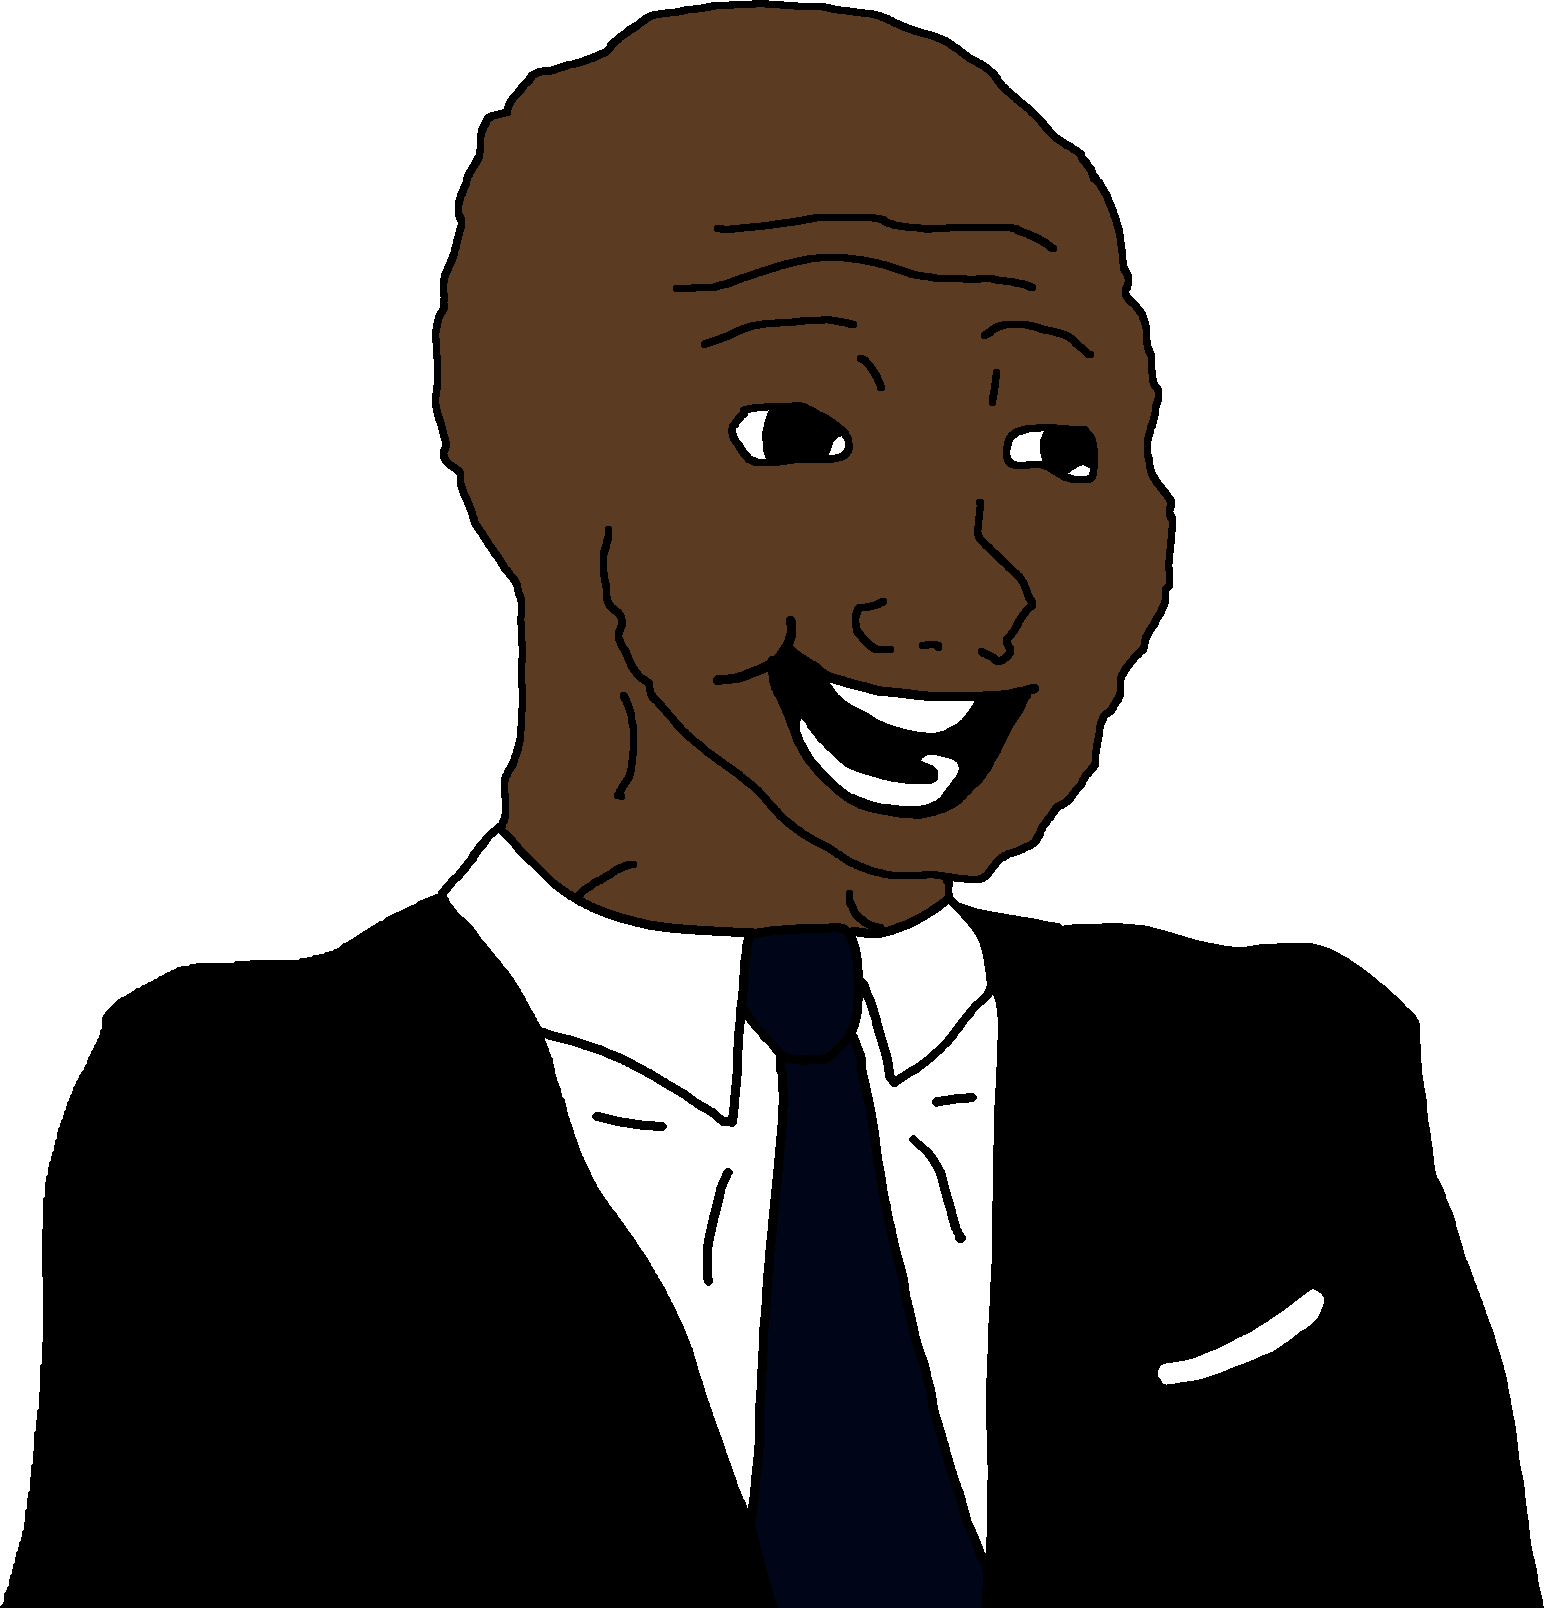
Label: 5_Blackjak